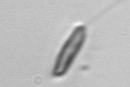
Label: Chrysochromulina